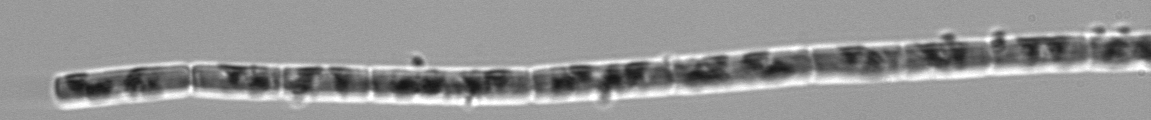
Label: Guinardia_delicatula